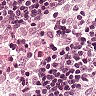
Metastatic tissue present: no